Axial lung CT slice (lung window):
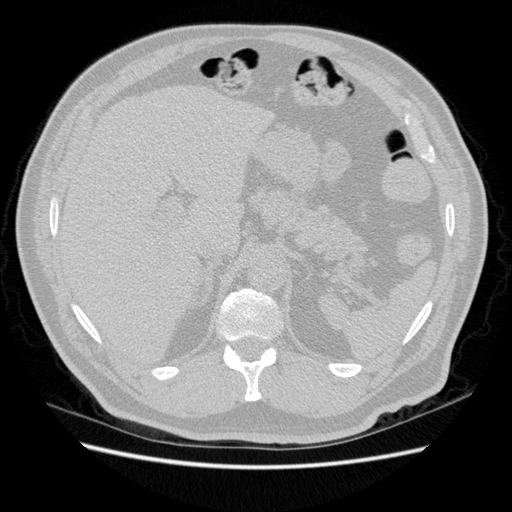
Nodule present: no